Question: >
<URL>
I am creating an app in which I am drawing a path based on touchMoved. I want to make the width of line based on the velocity of touch. I can achieve this effect, but there is no smoothness in this.
CODE:
'''
-(float) clampf:(float) v: (float) min: (float) max
{
if( v < min ) v = min;
if( v > max ) v = max;
return v;
}
- (float)extractSize:(UIPanGestureRecognizer *)panGestureRecognizer
{
vel = [gesture velocityInView:self.view];
mag = sqrtf((vel.x * vel.x) + (vel.y * vel.y)); // pythagoras theorem (a(square) + b(square) = c(square))
final = mag/166.0f;
final = [self clampf:final :1 :40];
NSLog(@"%f", final);
if ([velocities count] > 1) {
final = final * 0.2f + [[velocities objectAtIndex:[velocities count] - 1] floatValue] * 0.8f;
}
[velocities addObject:[NSNumber numberWithFloat:final]];
return final;
}
'''
But i am getting something like this:

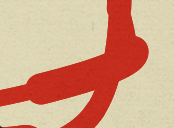
Answer: I have made the similar effect before. I was using the original touch event methods ('touchesBegan', etc.) and calculated the velocity by myself. Every thing looks all right.
I am not sure if the 'velocityInView' method always gives your the correct result during user moving their finger, maybe you should try to calculate the velocity by yourself and see if the problem is gone.